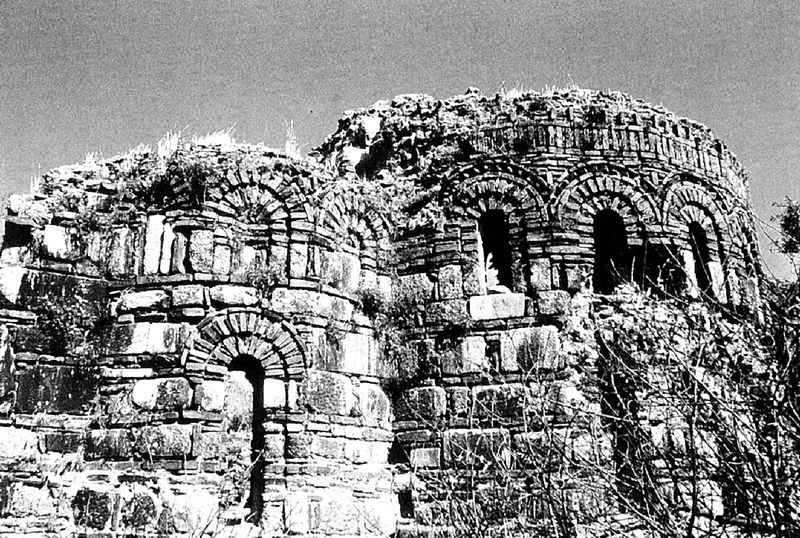
Titel: Kloster Kahve Asar Ada am Bafa See (Bafa Gölü) im Latmos Gebirge
Standort: (Türkei Bafa Gölü) (EU - Türkei - Bafa Gölü)
Schlagwörter: baum, blätter, himmel, schatten, äste, fenster, schwarz, tür, weiss, gebäude, gras, haus, alt, wand, stein, steine, strauch, busch, büsche, gebüsch, pflanzen, turm, bogen, süden, fels, mauer, ziegel, hecke, steinmauer, rundbogen, kuppel, tor, zinnen, foto, fotografie, bögen, eingang, ruine, schwarz-weiss, gemäuer, mauern, rundbögen, tempel, gestrüpp, fotographie, bauwerk, zerfallen, gemauert, bogenfenster, bunker, luken, steinmauern, flsen, zwei turmreste